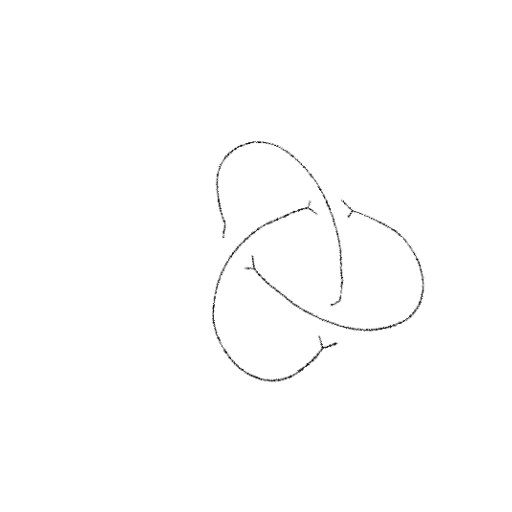
Crossing number: 3